Question: My storyboard looks like this:

The first part works prefect, the problem is that when I use the "Test Modal" button to modally show the second NavigationController, that is correctly set up to have a rootViewController - the connection is not being made.
Meaning, I the UINavigationController is there (with querying all controllers starting from the UIWindow's rootViewController), and my controller is also loaded, but navigationController is nil, parentViewController is nil - there's no way I could access the UINavigationController (and thus no way to customize the top toolbar)
If I check the "Is Initial View Controller" on the second UINavigationController, it works (but obviously that's not what I want). I believe this might be a UIKit bug. Or am I doing it wrong?
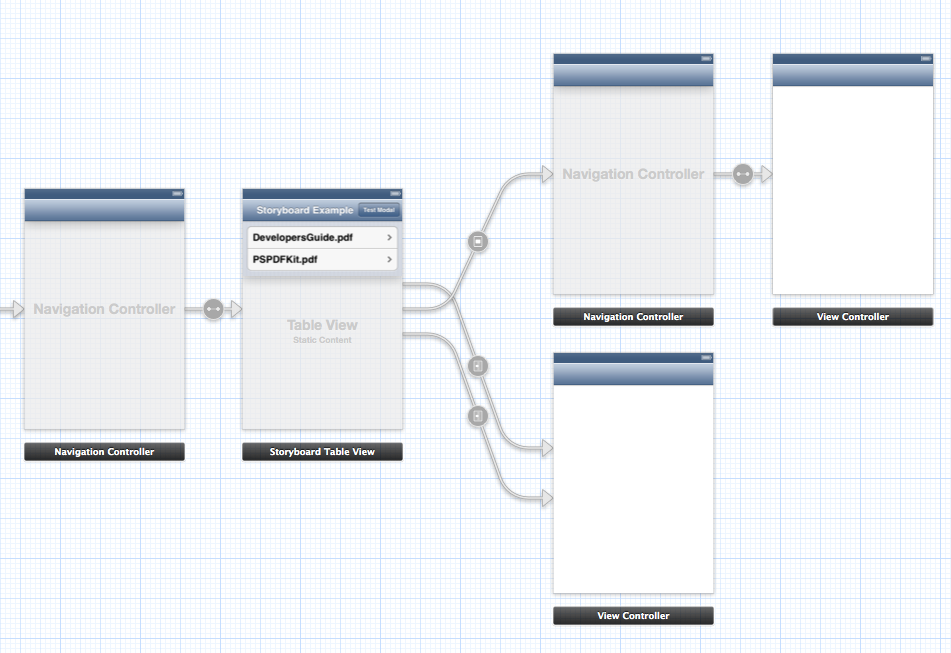
Answer: I've finally found this one out.
I WASN'T CALLING '[super initWithCoder:decoder]' in my init. This left some UIViewController variables uninitialized. After changing that it works like a charm.